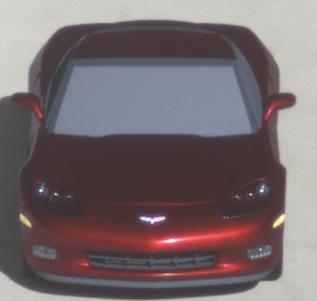
Make: Chevrolet
Model: Corvette Coupé
Detailed model: Corvette (C6) Coupé
Model produced from: 2005/02
Model produced until: 2008/03
Doors: 3
Color: red
Road condition: dry road
Daytime: morning or afternoon
Contrast: high contrast